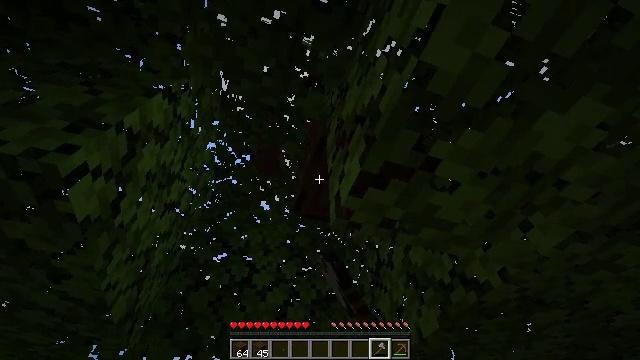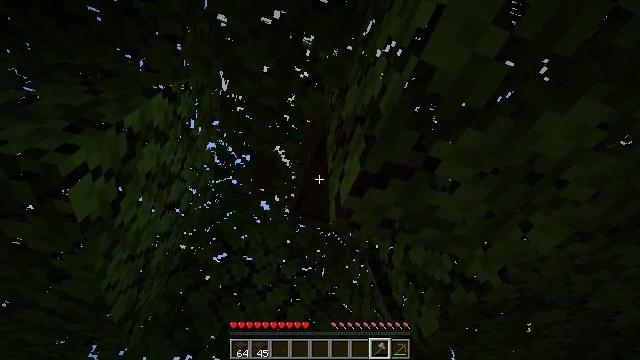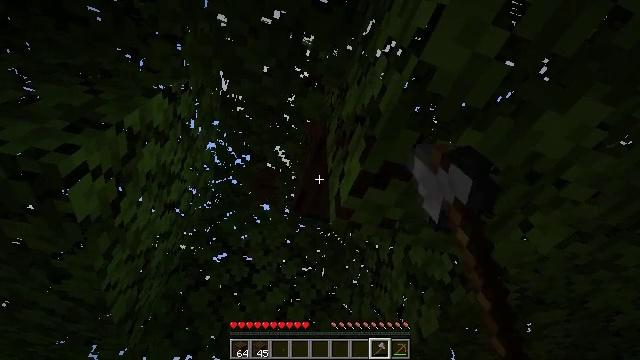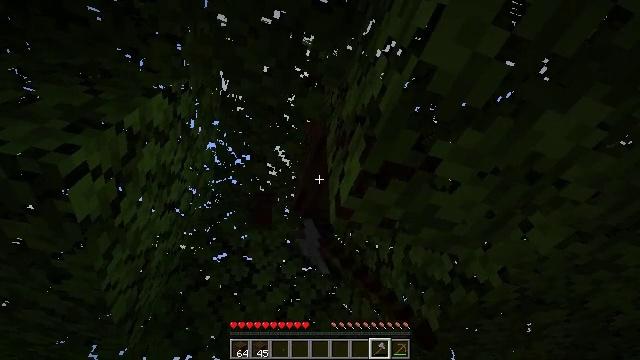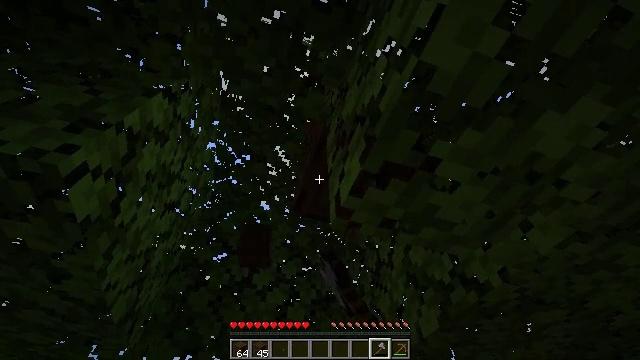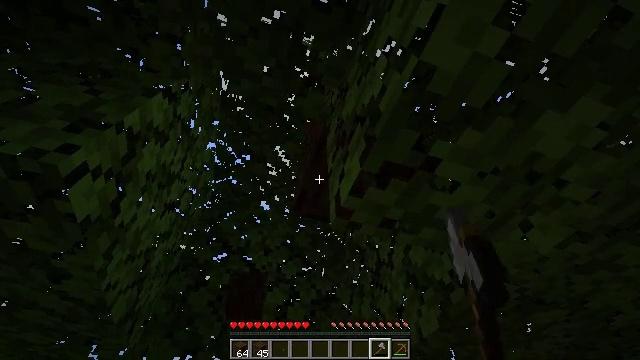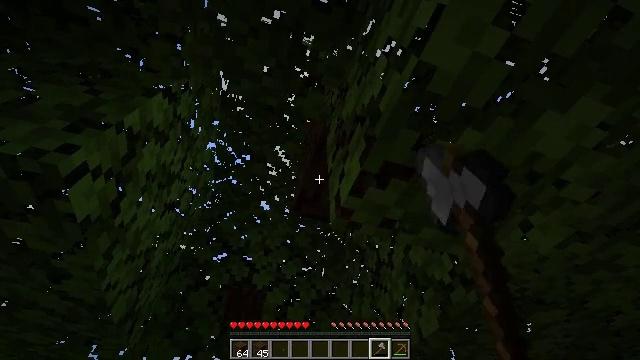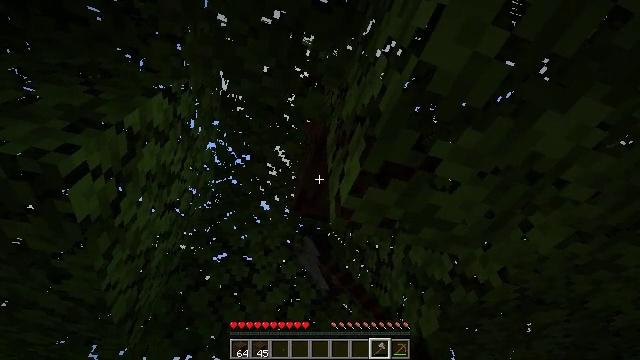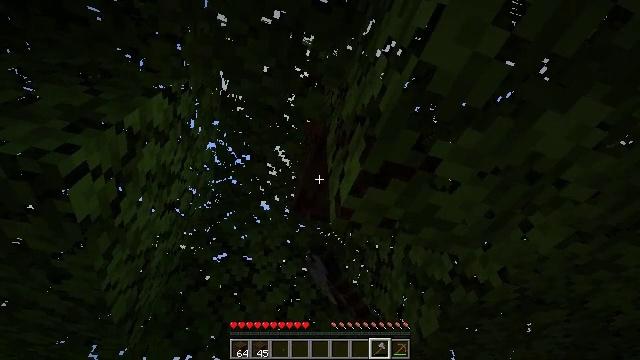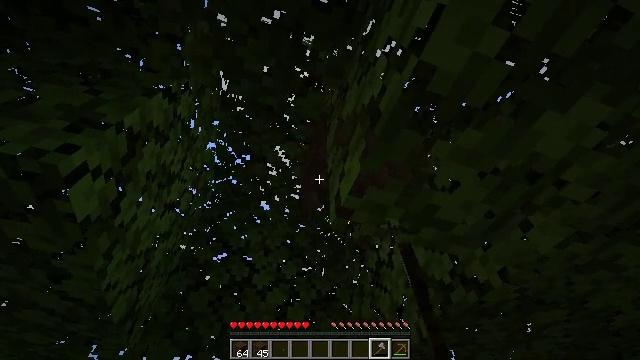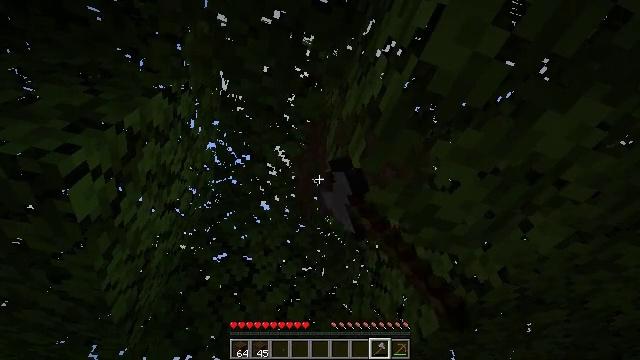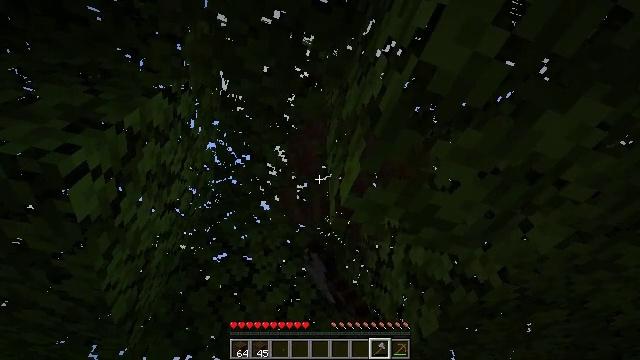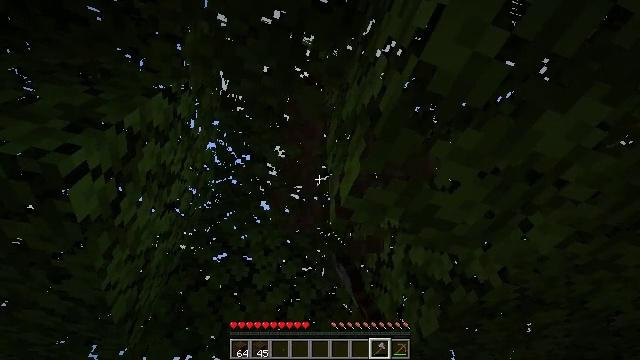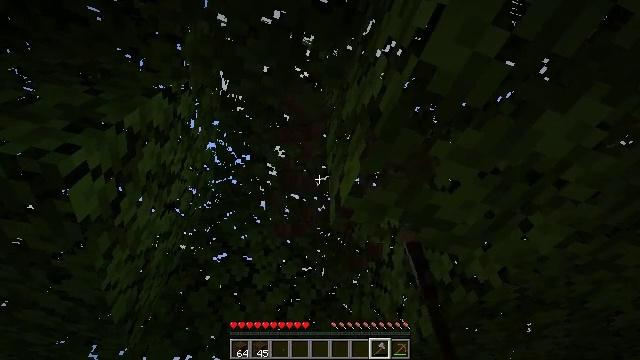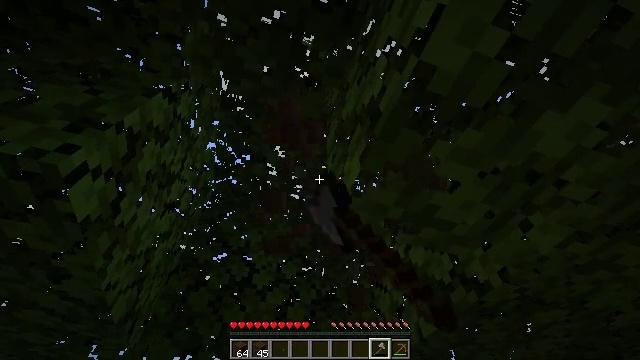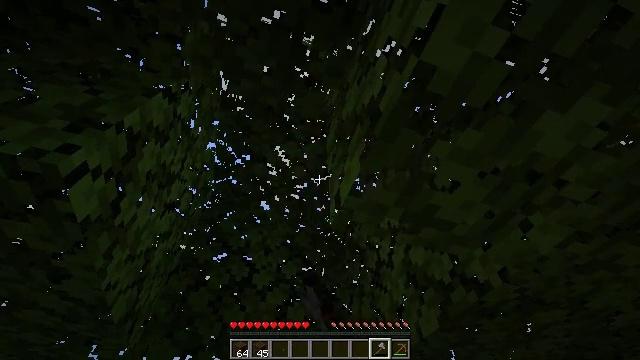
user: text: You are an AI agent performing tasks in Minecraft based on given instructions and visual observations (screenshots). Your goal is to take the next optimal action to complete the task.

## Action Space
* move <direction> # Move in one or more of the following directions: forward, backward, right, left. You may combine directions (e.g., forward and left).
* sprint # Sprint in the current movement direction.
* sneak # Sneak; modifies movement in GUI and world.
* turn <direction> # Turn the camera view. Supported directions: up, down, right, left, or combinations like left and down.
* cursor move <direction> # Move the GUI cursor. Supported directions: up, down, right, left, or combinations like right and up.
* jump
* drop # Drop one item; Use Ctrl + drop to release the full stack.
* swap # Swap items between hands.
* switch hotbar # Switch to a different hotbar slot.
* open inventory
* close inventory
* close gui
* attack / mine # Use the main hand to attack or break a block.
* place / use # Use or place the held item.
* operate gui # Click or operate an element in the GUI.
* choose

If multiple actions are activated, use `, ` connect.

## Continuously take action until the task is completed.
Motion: motion action
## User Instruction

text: Break the dark oak log in the forest.
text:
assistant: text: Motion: sneak, attack / mine
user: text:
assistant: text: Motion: sneak, attack / mine
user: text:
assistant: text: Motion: sneak, attack / mine
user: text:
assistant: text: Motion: sneak, attack / mine
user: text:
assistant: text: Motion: sneak, attack / mine
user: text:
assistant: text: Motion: sneak, attack / mine
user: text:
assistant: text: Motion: sneak, attack / mine
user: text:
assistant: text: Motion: sneak, attack / mine
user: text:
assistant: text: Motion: sneak, attack / mine
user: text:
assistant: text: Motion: sneak, attack / mine
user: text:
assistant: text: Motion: sneak, attack / mine
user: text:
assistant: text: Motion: sneak, attack / mine
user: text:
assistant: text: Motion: sneak, attack / mine
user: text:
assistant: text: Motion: sneak, attack / mine
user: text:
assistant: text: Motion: sneak, attack / mine
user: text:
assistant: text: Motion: sneak, turn right and down, attack / mine
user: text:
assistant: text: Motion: sneak, turn right and down
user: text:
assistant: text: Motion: sneak, turn right and down
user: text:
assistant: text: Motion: move right, sneak, turn right and down
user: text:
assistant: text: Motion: move right, sneak, turn left
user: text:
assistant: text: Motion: move right, sneak
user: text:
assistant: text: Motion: move right, sneak
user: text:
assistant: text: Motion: move right, sneak
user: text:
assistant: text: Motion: move right, sneak
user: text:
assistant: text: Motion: move right, sneak
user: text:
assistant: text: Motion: move right, sneak, turn down
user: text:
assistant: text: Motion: move right, sneak, turn left and down
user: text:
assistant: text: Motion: move right, sneak, turn left and down
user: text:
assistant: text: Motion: sneak
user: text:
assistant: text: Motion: sneak